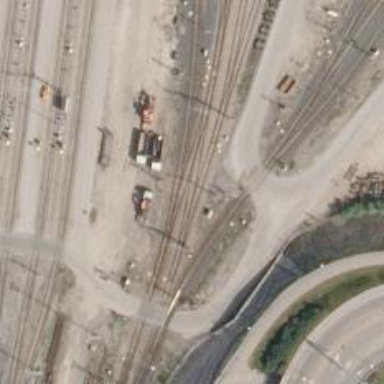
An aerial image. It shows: Rail yard with electrified contact lines for the railway.